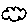
Label: cloud